Field crop: maize
Growth stage: 2
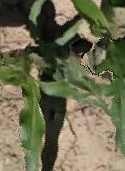
Species: maize